Question: While i hover in the Left Image it is going behind the second(right) image.
Once i hover on the first image it should slide on the top of the Right Image and Vice versa to the Left side Image.
What i have tried so far is on the the <URL>.
Here is my Screen
How can i do this ?
'''
.view-fifths:hover img {
-webkit-transform: translateX(-300px);
-moz-transform: translateX(-300px);
-o-transform: translateX(-300px);
-ms-transform: translateX(-300px);
transform: translateX(-300px);
}
'''
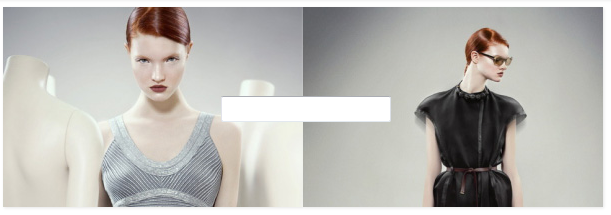
Answer: Please Add the following css. i have remove 'overflow: hidden;' in '.view' css
<URL>
Css Code
'''
.view:hover {
z-index:40;
}
.outer {
overflow:hidden;
}
'''